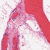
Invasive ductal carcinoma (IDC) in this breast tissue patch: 0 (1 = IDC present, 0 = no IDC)